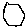
Label: hexagon